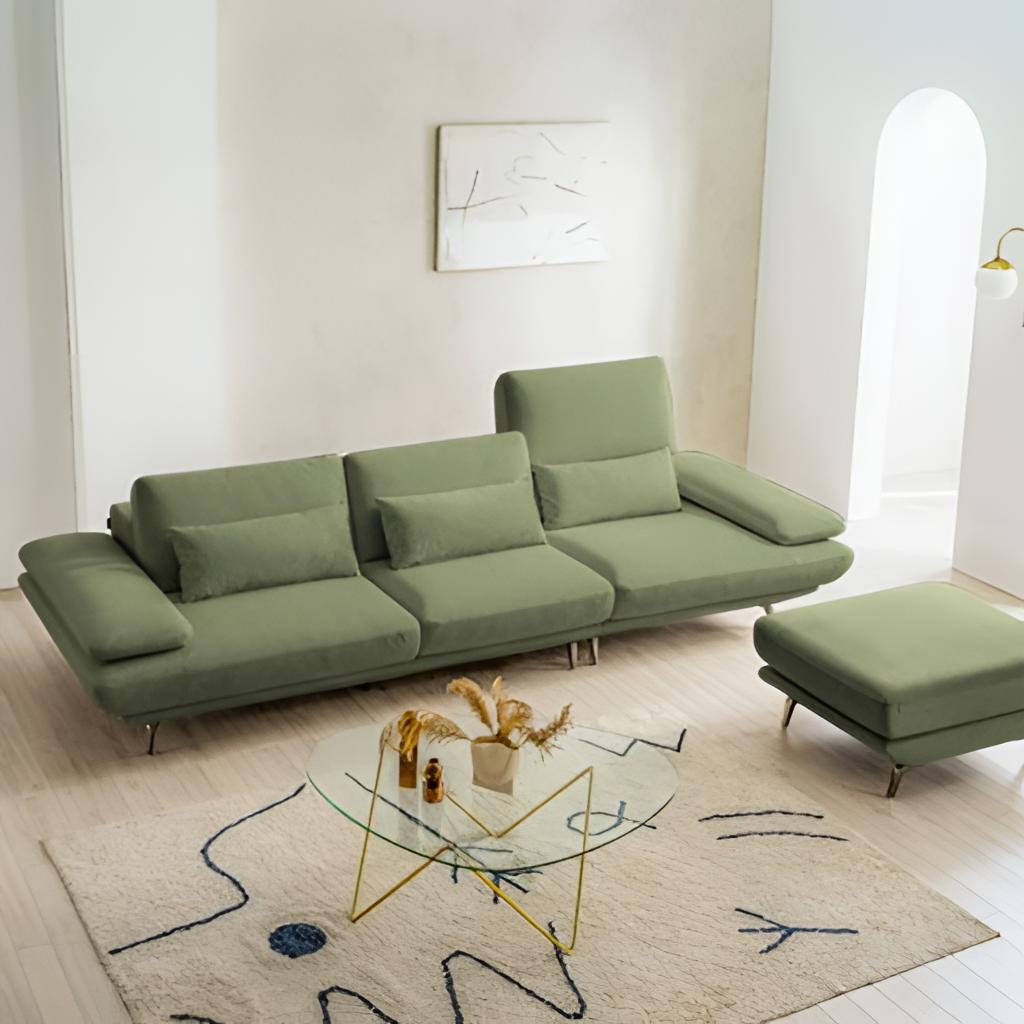
living room, green fabric sectional sofa, wood flooring, with plank pattern, paint wallpaper, with solid pattern, modern